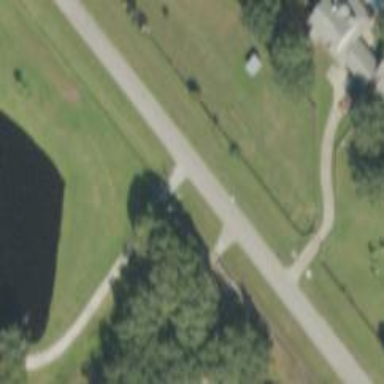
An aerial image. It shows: Driveway.